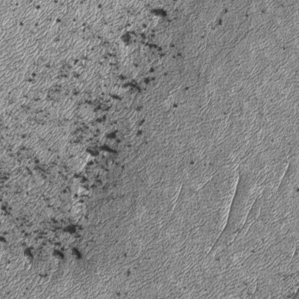
Label: frost